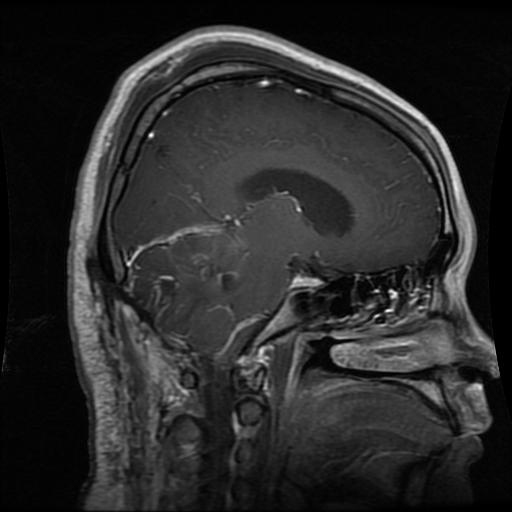
Label: glioma